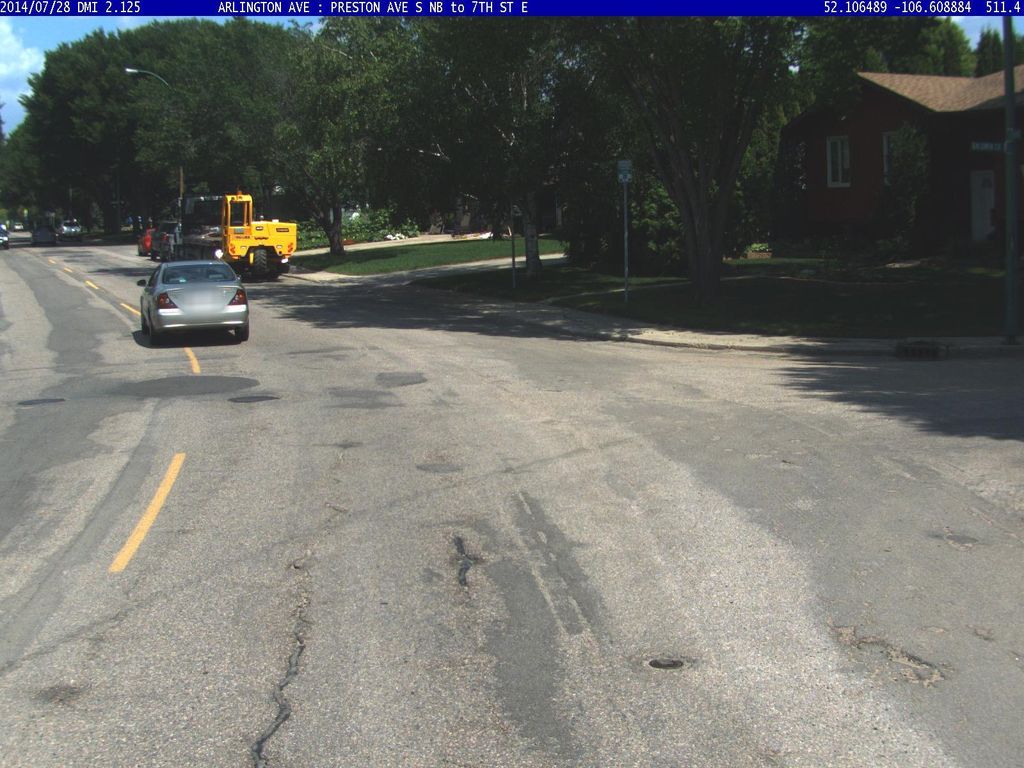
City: saskatoon